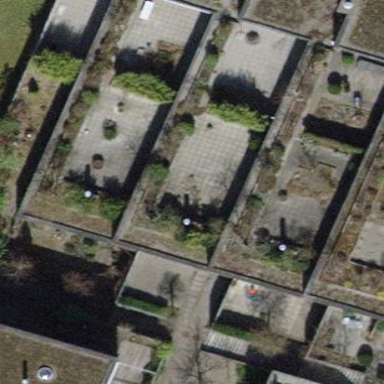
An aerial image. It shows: Flat-roofed building.